Chest X-ray. View position: PA
Patient age: 22
Patient sex: F
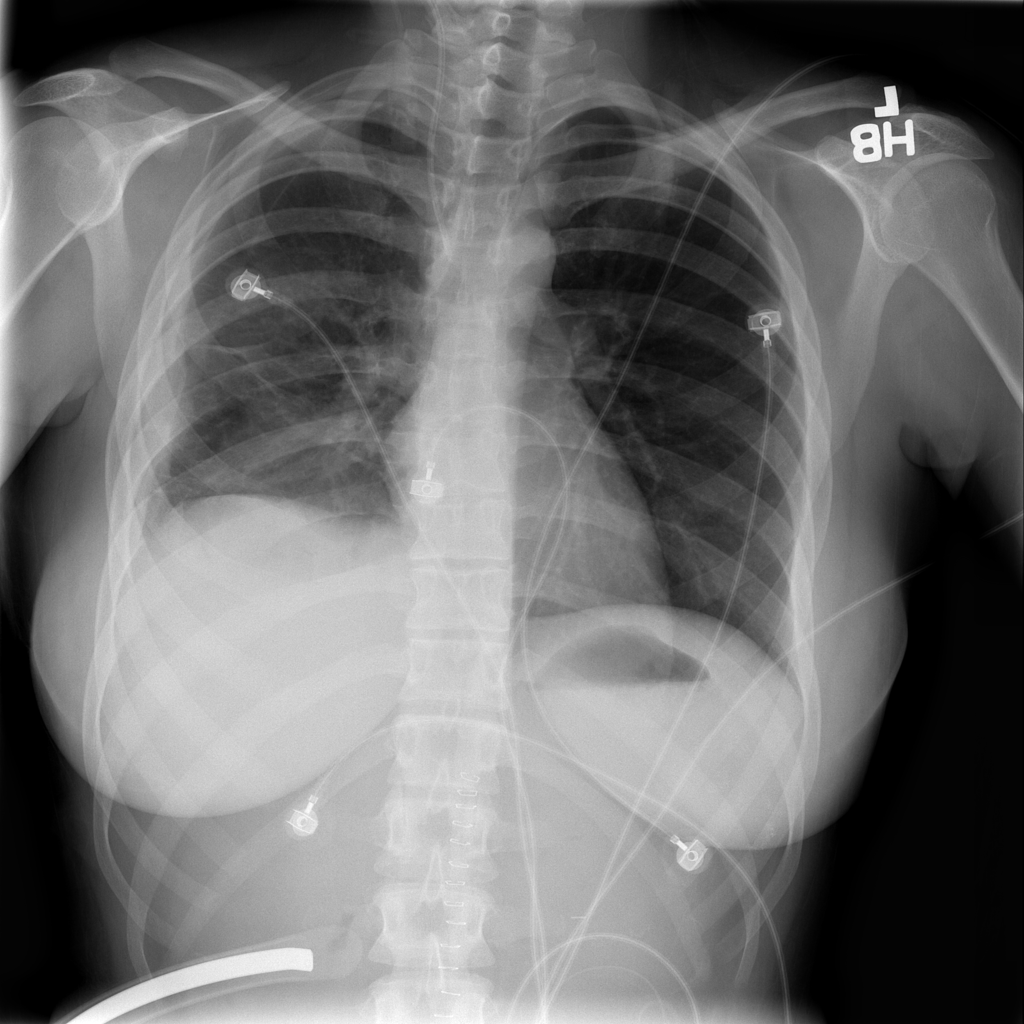
Finding: Pneumothorax